Field crop: maize
Growth stage: 2
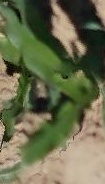
Species: maize